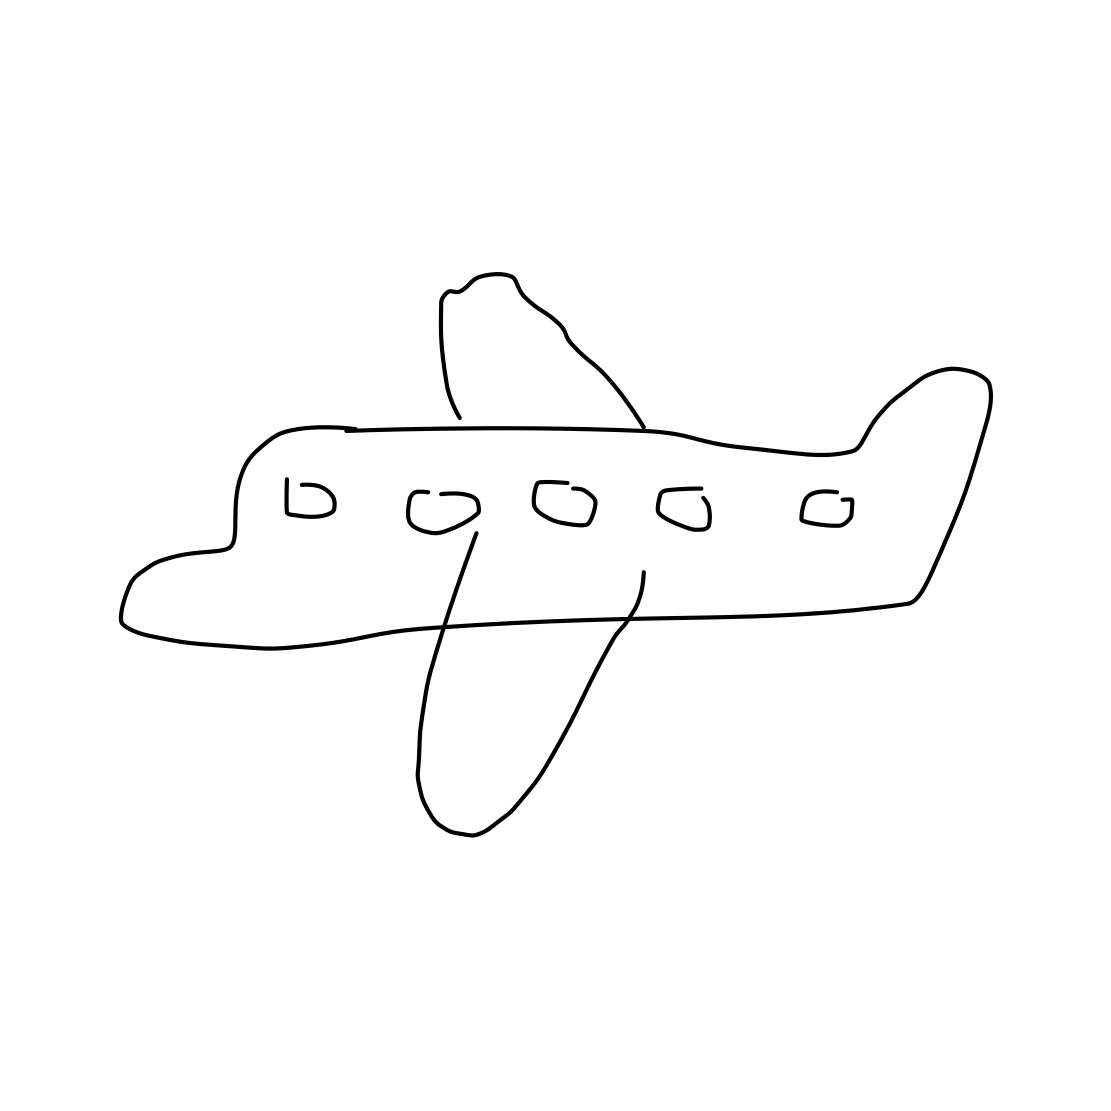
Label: airplane